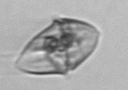
Label: Gyrodinium